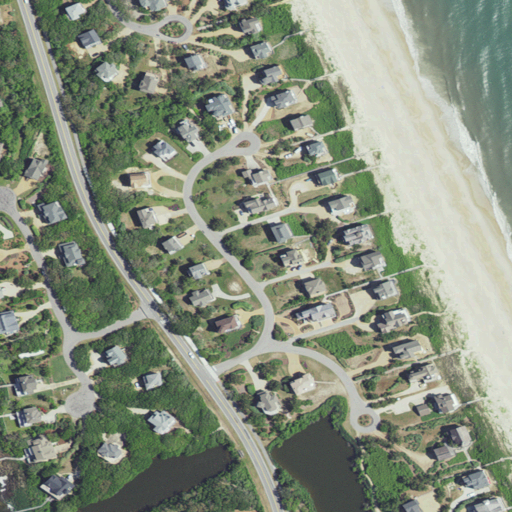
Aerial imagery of bar in North Carolina named Sand Banks containing low intensity development, open development, open water, barren land, medium intensity development, woody wetlands, and herbaceous wetlands